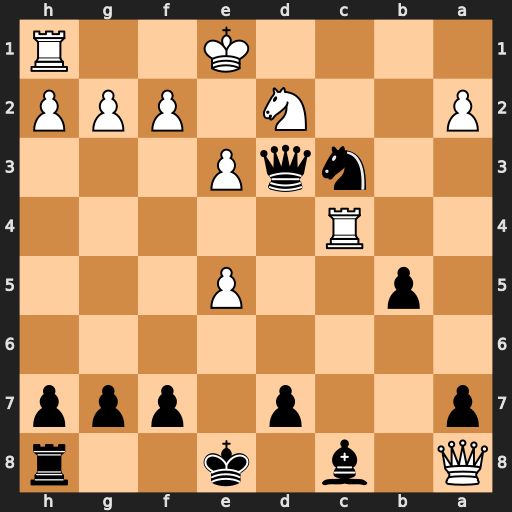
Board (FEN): Q1b1k2r/p2p1ppp/8/1p2P3/2R5/2nqP3/P2N1PPP/4K2R
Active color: b
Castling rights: Kk
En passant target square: -
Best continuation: Qe2#